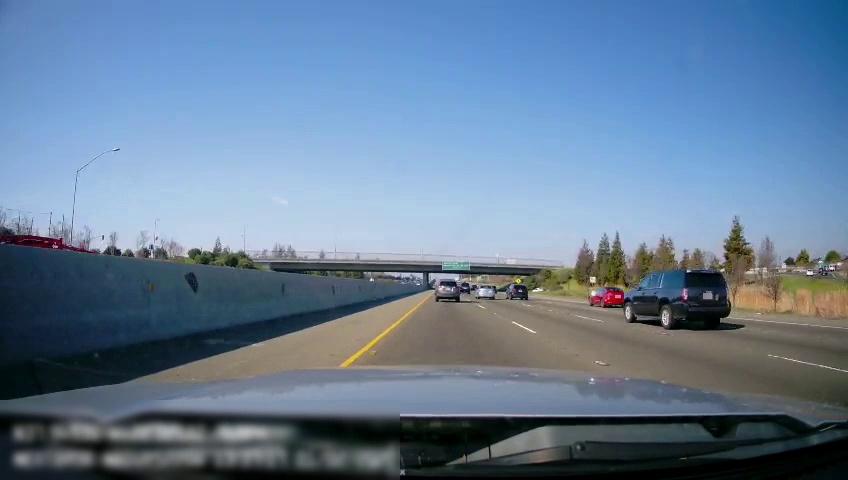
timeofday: Day
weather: Sunny
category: Drivable Space
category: Drivable Space
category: Vehicles | SUV
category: Vehicles | SUV
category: Vehicles | SUV
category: Vehicles | Car
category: Vehicles | Car
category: Vehicles | Truck
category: Vehicles | Truck
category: Lanes | Current Lane
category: Lanes | Current Lane
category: Lanes | Alternate Lane
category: Lanes | Alternate Lane
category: Lanes | Alternate Lane
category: Traffic | Signs